Question: I'm having trouble figuring out how to access a nested relationship within Laravel. The specific example I have is a Movie that has many entires in my Cast table which has one entry in my People table. These are my models:
'''
class Movie extends Eloquent {
protected $primaryKey = 'movie_id';
protected $table = 'movie';
// Relationships
public function cast()
{
return $this->hasMany('MovieCast', 'movie_id');
}
}
'''
'''
class MovieCast extends Eloquent {
protected $table = 'movie_cast';
public function person()
{
return $this->hasOne('Person', 'person_id');
}
public function netflix()
{
return $this->belongsTo('Movie', 'movie_id');
}
}
'''
'''
class Person extends Eloquent {
protected $primaryKey = 'person_id';
protected $table = 'people';
public function movieCast()
{
return $this->belongsTo('MovieCast', 'person_id');
}
}
'''
In my controller I can access the cast (containing 'person_id' and 'role_id') like so:
'''
public function movie($id)
{
$movie = Movie::find($id);
$cast = $movie->cast();
return View::make('movie')->with(array(
'movie' => $movie,
'cast' => $cast
));
}
'''
...but I don't know how to access the corresponding 'name' field in my 'People' table.
Using the classes exactly as defined below in @msturdy's answer, with the controller method above I try to render the 'person' names like so inside my view:
'''
@foreach($cast->person as $cast_member)
{{$cast_member->person->name}}
@endforeach
'''
Doing this i get the error:
'Undefined property: Illuminate\Database\Eloquent\Relations\HasMany::$person'

I don't know if it makes a difference or not but I have no 'id' field on my 'People' table. 'person_id' is the primary key.
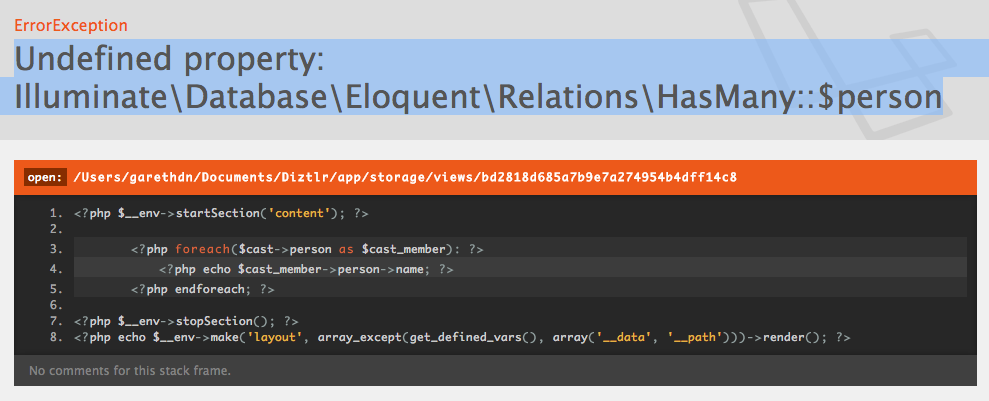
Answer: It should be simple, once you have accessed the cast...
'''
Route::get('movies', function()
{
$movie = Movie::find(1);
$cast = $movie->cast;
return View::make('movies')->with(array(
'movie' => $movie,
'cast' => $cast));
});
'''
> : at this point, '$cast' is an instance of the 'Collection' class, not a single object of the 'MovieCast' class, as the
relationship is defined with 'hasMany()'
you can iterate over it in the 'View' (in my case '/app/views/movies.blade.php'
'''
@foreach($cast as $cast_member)
<p>{{ $cast_member->person->name }}</p>
@endforeach
'''
---
'''
class Movie extends Eloquent {
protected $primaryKey = 'movie_id';
protected $table = 'movie';
public $timestamps = false;
// Relationships
public function cast()
{
return $this->hasMany('MovieCast', 'movie_id');
}
}
class MovieCast extends Eloquent {
protected $table = 'movie_cast';
public $timestamps = false;
public function person()
{
return $this->hasOne('Person', 'person_id');
}
}
class Person extends Eloquent {
protected $primaryKey = 'person_id';
protected $table = 'people';
public $timestamps = false;
public function movieCast()
{
return $this->belongsTo('MovieCast', 'person_id');
}
}
'''